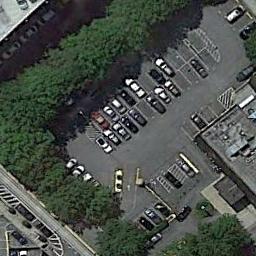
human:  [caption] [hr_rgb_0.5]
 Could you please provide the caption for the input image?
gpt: The parking lot with some neatly arranged cars is surrounded by some trees and a building .

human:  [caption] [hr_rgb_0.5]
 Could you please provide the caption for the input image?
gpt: The parking lot is full of cars between buildings and trees .

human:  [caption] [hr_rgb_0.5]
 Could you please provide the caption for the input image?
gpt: There are many different colored cars in the parking lot .

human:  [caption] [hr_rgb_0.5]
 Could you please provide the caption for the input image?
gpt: About half of the parking space in the parking lot is occupied .

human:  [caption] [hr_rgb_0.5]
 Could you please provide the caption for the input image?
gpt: There are some cars beside the parking lot with some cars .